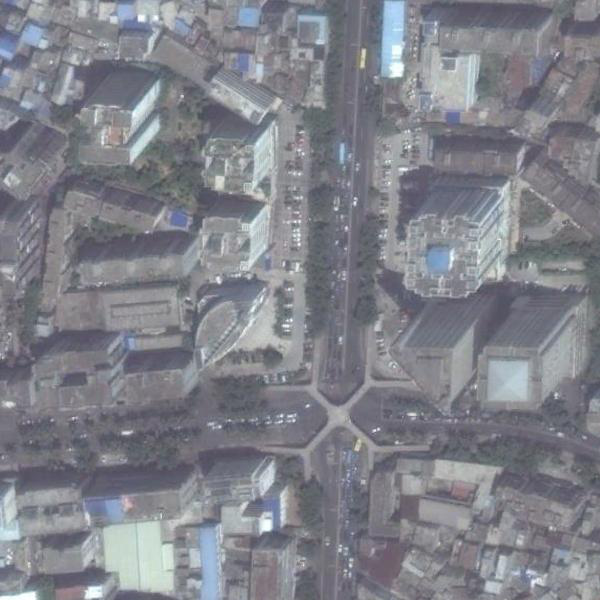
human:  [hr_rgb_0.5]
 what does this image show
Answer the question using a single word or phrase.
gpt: commercial